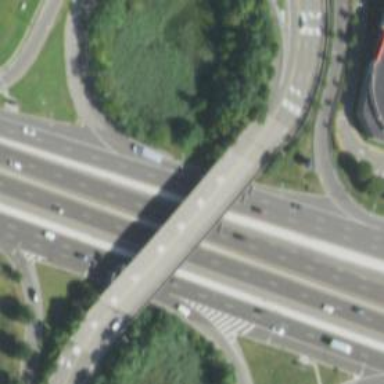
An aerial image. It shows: Trunk link highway with asphalt surface.